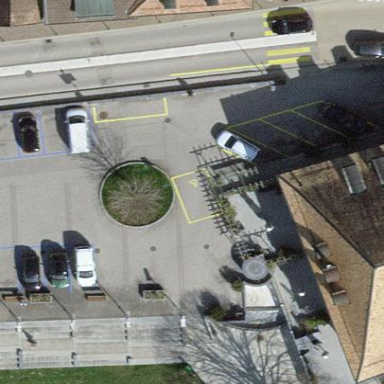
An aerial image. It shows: Parking area.